A time-domain waveform of one vibration snapshot from a rolling-element bearing is shown. Based on the visible evidence, which condition applies: normal, inner_race, outer_race, ball?
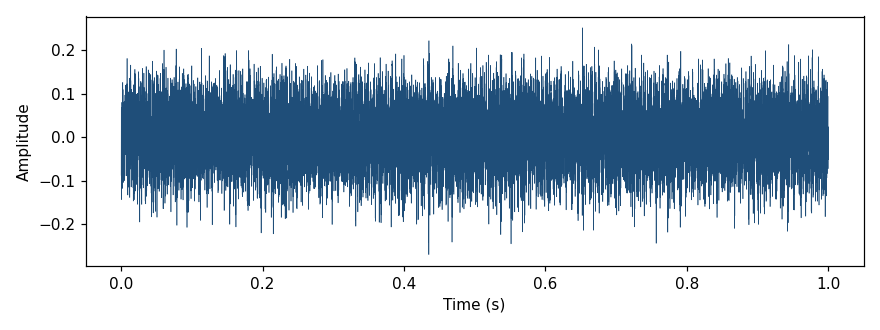
Answer: normal